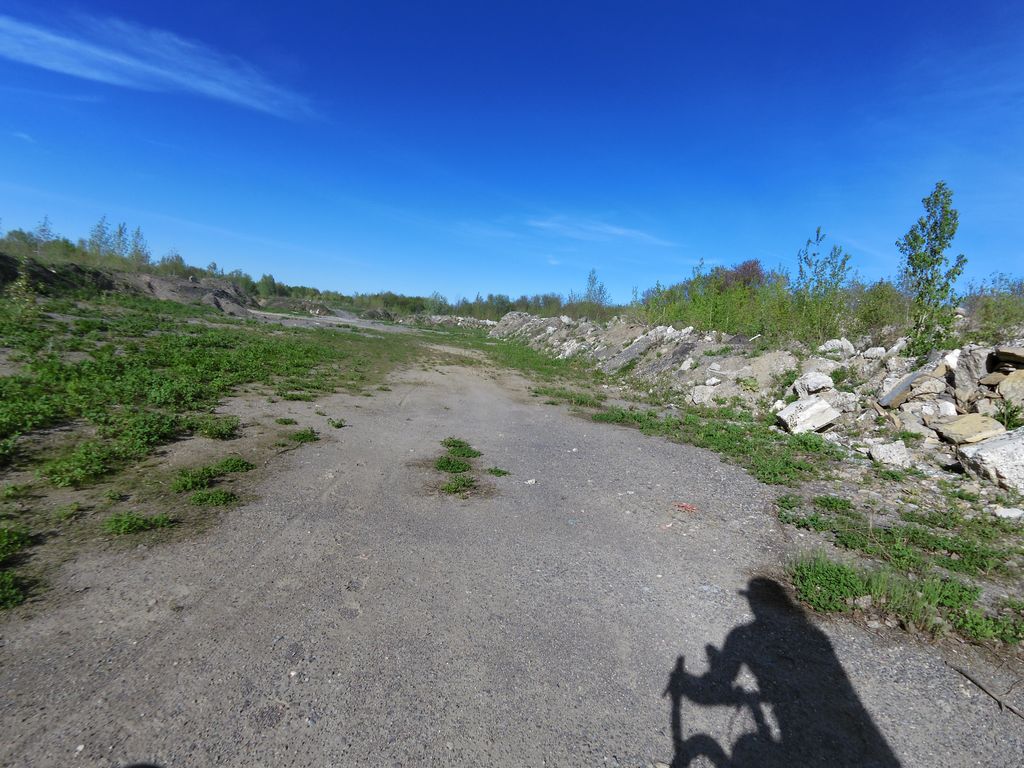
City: ottawa-gatineau